Interaction volume radius: 5 \u00c5
Interaction volume height: 15 \u00c5
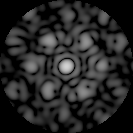
Disorder parameter: 0.5158